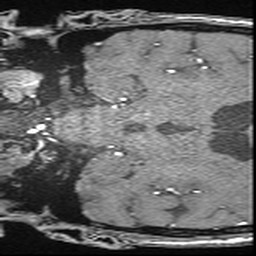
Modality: angio
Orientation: coronal
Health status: ill
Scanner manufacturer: siemens
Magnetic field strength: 3 T
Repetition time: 0.021 s
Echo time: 0.00343 s